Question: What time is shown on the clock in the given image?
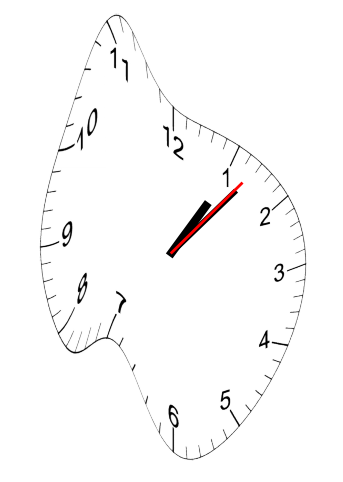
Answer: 01:07:07